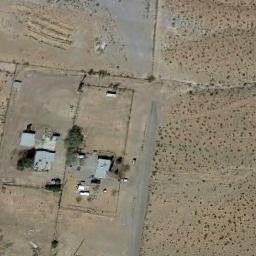
Label: residential